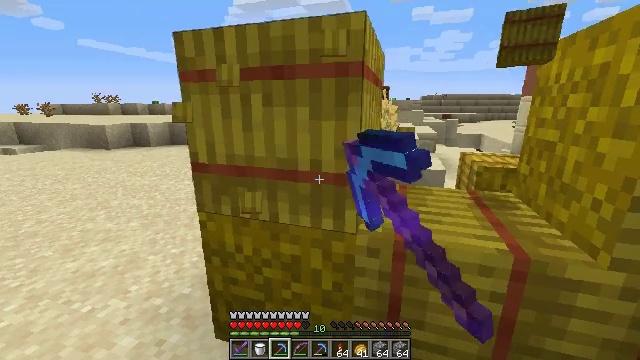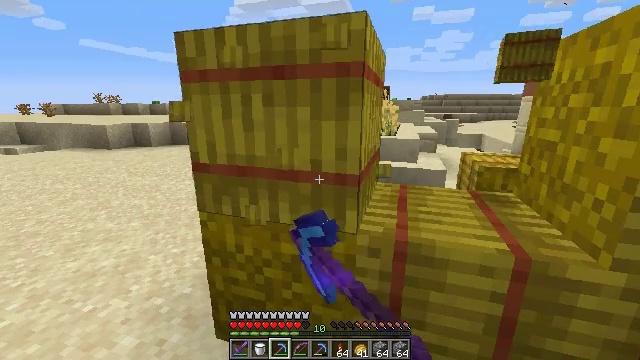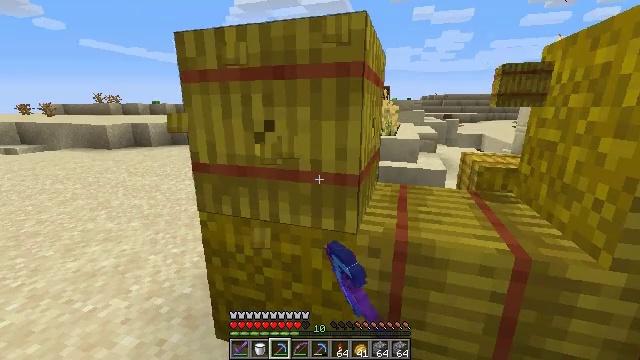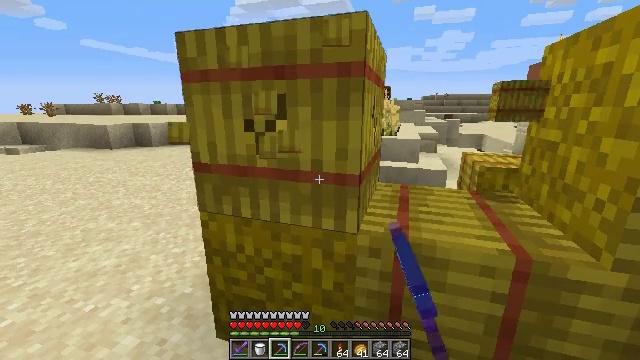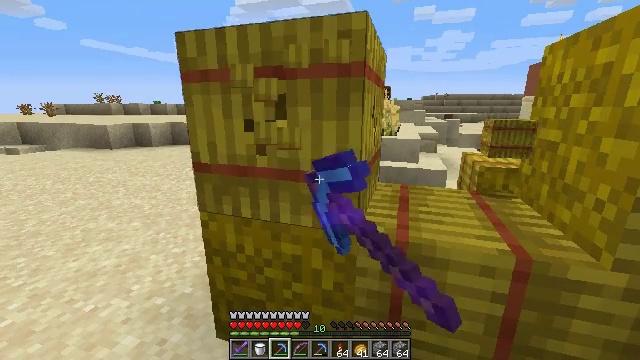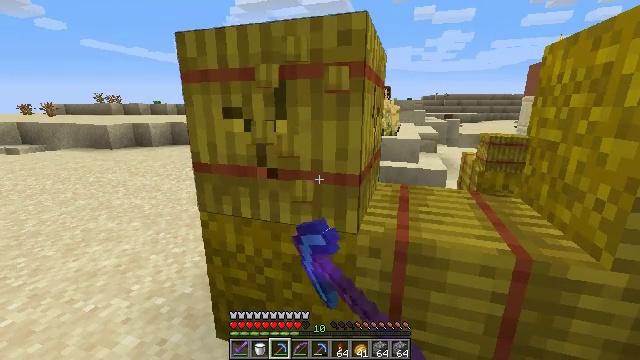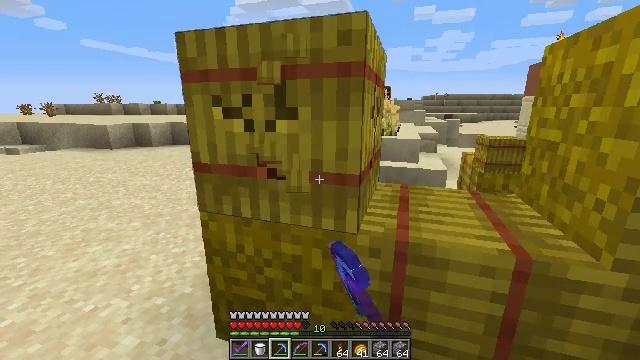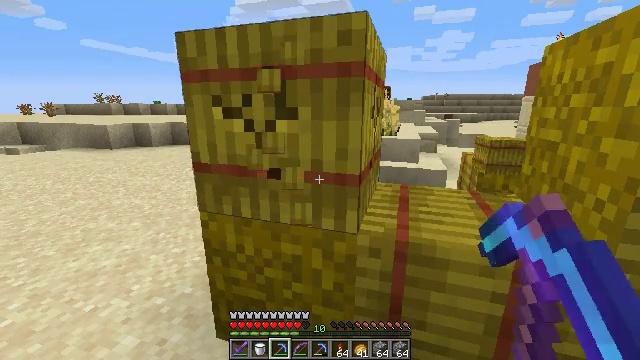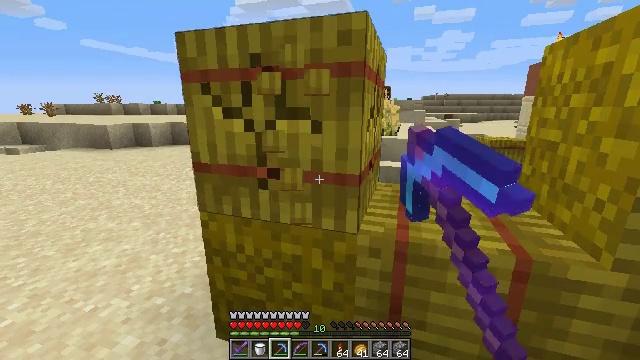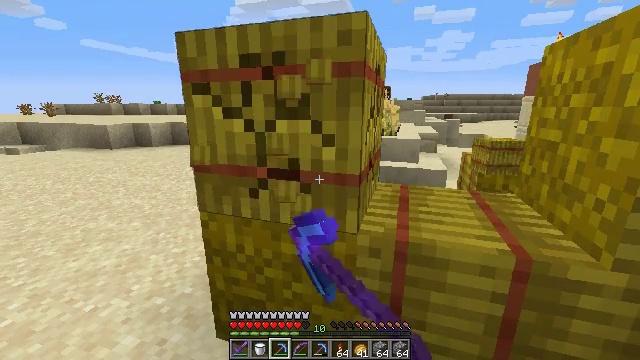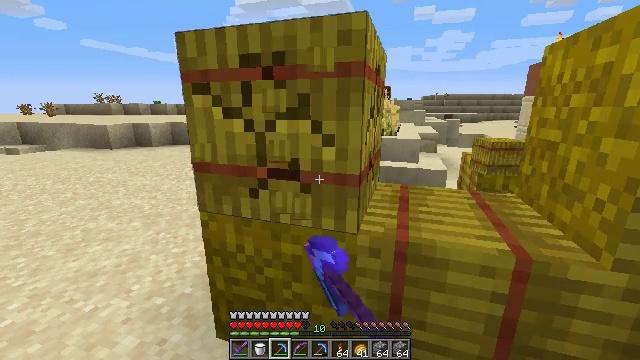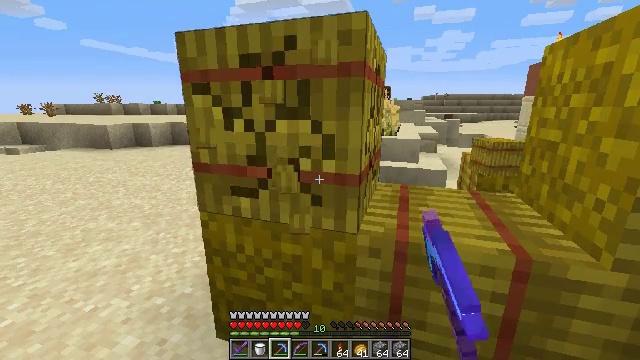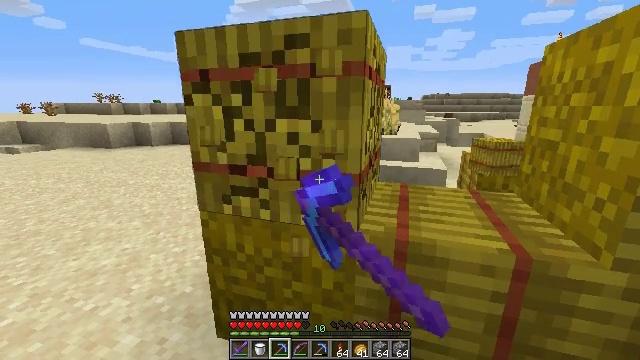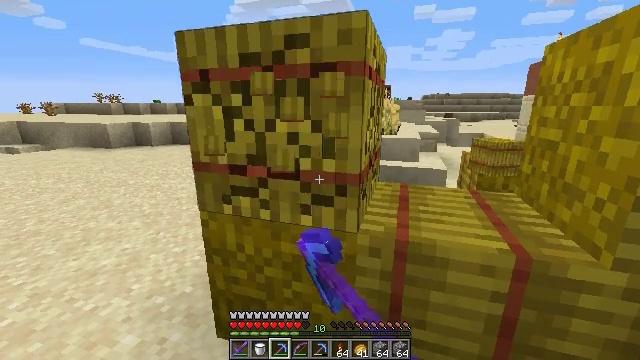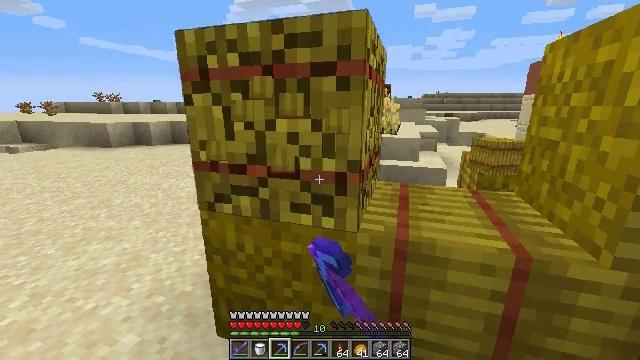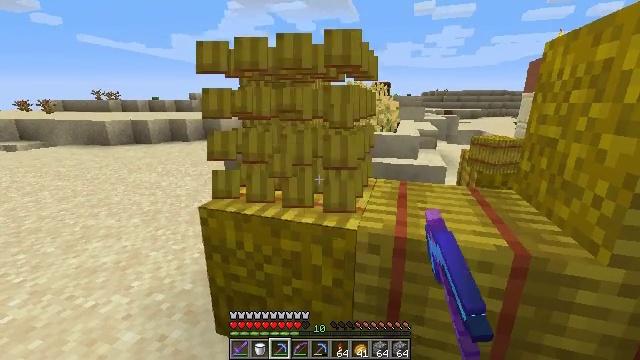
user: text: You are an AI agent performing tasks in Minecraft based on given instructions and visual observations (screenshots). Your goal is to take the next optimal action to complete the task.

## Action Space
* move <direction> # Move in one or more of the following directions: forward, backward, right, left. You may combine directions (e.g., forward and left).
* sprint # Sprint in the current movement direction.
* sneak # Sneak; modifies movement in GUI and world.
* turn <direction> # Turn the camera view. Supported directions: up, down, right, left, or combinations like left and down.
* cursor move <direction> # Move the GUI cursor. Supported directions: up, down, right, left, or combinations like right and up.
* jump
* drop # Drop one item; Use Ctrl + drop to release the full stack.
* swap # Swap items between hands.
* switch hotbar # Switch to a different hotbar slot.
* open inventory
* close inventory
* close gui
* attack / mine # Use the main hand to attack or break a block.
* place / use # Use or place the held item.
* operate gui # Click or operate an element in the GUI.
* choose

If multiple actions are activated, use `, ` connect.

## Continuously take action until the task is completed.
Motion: motion action
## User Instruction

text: Attack the hay block to get hay.
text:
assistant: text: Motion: attack / mine
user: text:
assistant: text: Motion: attack / mine
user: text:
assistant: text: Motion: attack / mine
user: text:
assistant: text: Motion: attack / mine
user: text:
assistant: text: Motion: attack / mine
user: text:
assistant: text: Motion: attack / mine
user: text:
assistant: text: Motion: attack / mine
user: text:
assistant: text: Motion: attack / mine
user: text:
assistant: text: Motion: attack / mine
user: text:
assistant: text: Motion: attack / mine
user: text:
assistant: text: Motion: attack / mine
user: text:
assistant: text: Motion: attack / mine
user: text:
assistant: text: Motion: attack / mine
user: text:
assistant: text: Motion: attack / mine
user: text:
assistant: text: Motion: attack / mine
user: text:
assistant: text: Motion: attack / mine
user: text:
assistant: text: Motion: attack / mine
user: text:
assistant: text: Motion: attack / mine
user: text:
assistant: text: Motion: attack / mine
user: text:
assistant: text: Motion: attack / mine
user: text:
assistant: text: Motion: attack / mine
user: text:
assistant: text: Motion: turn down, attack / mine
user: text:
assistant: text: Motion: turn right and down, attack / mine
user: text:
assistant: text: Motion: turn down, attack / mine
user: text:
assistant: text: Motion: turn down, attack / mine
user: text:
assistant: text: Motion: turn down, attack / mine
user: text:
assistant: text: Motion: attack / mine
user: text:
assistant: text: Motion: attack / mine
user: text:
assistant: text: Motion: attack / mine
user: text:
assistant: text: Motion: attack / mine